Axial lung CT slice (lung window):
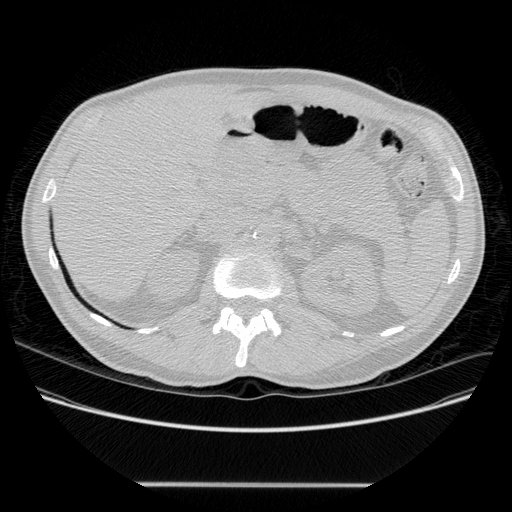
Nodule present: no